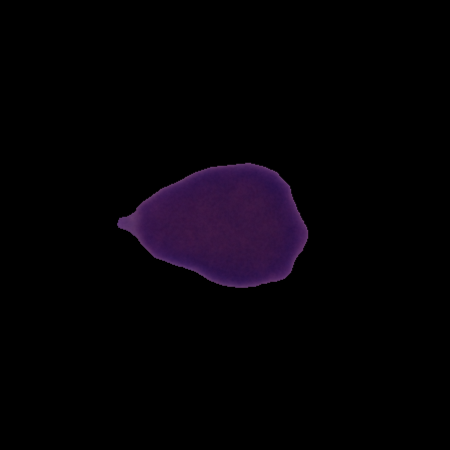
Label: cancer